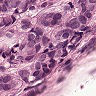
Metastatic tissue present: yes